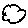
Label: cloud